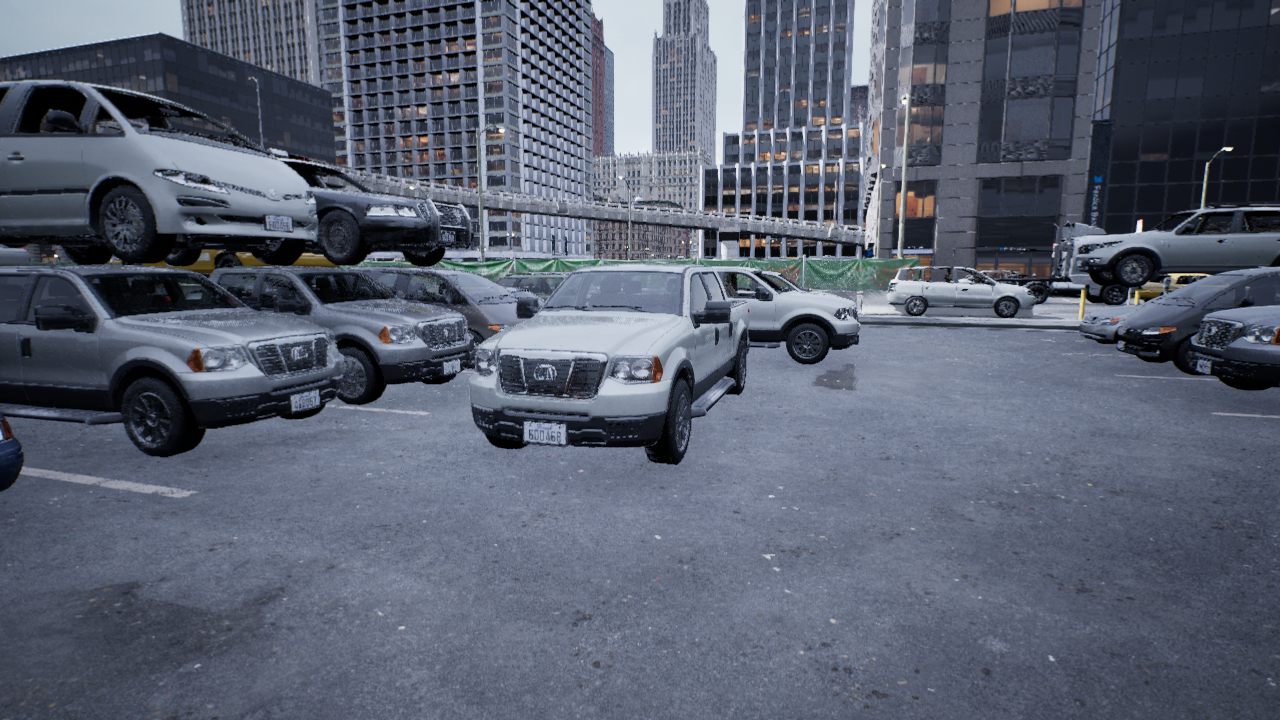
Venue: arterial
Lighting: overcast
Vehicle rig: pickup